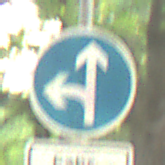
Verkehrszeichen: VorgeschriebeneFahrtrichtungGeradeausOderLinks
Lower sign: SonstigeFahrzeugePersonengruppenFrei4
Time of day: MorningAfternoon
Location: Outdoor (RoadRail)
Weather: Clear
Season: NotSpecified
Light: Natural